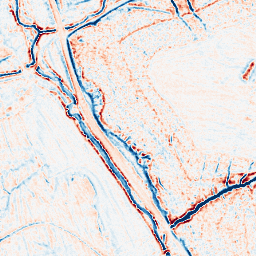
Category: edge_preserving
Decomposition family: bilateral
Decomposition parameters: d: 9
sigma_color: 25
sigma_space: 100
Upsampling method: sinc_blackman
Upsampling parameters: scale: 4
kernel_size: 8
Upsampling scale: 4